Question: I'm trying to simplify my code:
'''
bar_x(0) = delocateX(bar1.Left)
bar_y(0) = delocateY(bar1.Top)
bar_x(1) = delocateX(bar2.Left)
bar_y(1) = delocateY(bar2.Top)
bar_x(2) = delocateX(bar3.Left)
bar_y(2) = delocateY(bar3.Top)
bar_x(3) = delocateX(bar4.Left)
bar_y(3) = delocateY(bar4.Top)
'''
which continues until 29, and I was trying to use a For loop to reduce the number of lines and simplify the code.
This is my attempt:
'''
Function set_bar_positions()
Dim i As Double
For i = 0 To 29
bar_x(i) = delocateX(("bar" & (i + 1)).Left)
bar_y(i) = delocateY("bar" & (i + 1) + ".Top")
Next
'''
How can I simplify this Function?

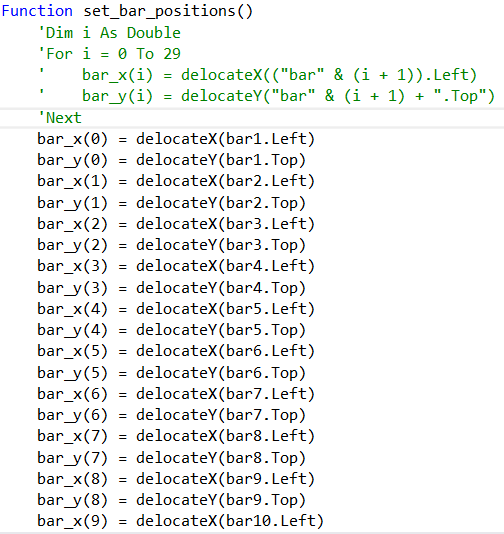
Answer: I managed to find the easiest solution to be:
'''
Function set_bar_positions()
For i = 0 To 29
Dim cs = Me.Controls.Find("bar" & i.ToString(), True)
If cs.Any() Then
Dim c = cs.First()
bar_x(i) = delocateX(c.Left)
bar_y(i) = delocateY(c.Top)
End If
Next
End Function
'''
As answered by <URL>